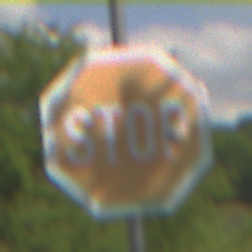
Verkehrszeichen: Stop
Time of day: Midday
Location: Outdoor (RoadRail)
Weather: PartlyCloudy
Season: NotSpecified
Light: Natural